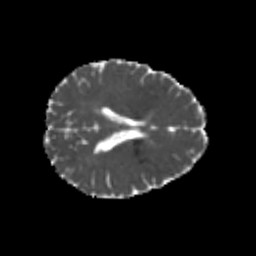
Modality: MD
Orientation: axial
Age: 24
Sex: female
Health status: healthy
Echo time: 0.074 s